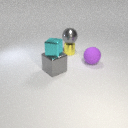
large gray metal sphere above small yellow metal cylinder